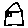
Label: house